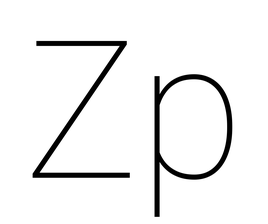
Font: Roboto_Thin